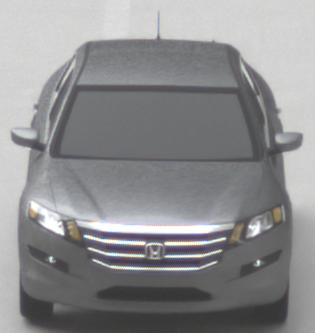
Make: Honda
Model: Crosstour
Detailed model: -
Model produced from: 2009
Model produced until: 2012
Doors: 4
Color: gray
Road condition: dry road
Daytime: midday
Contrast: low contrast